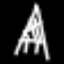
Label: The Eiffel Tower